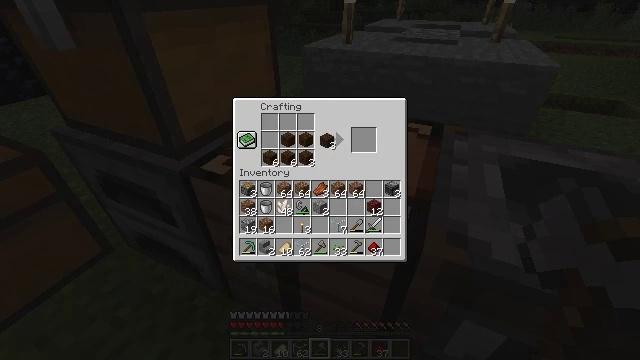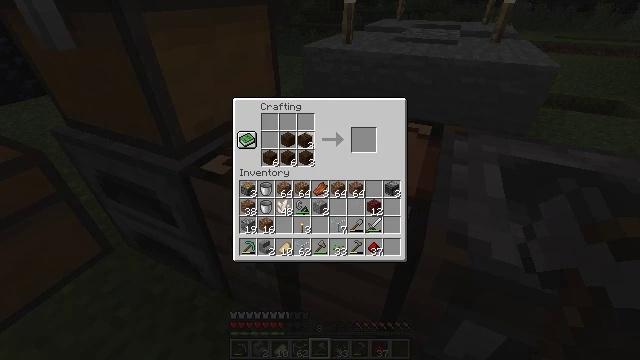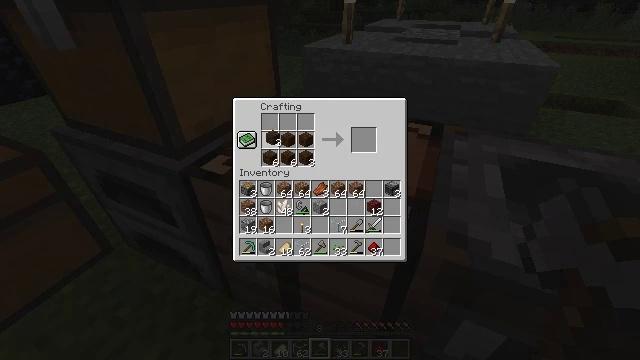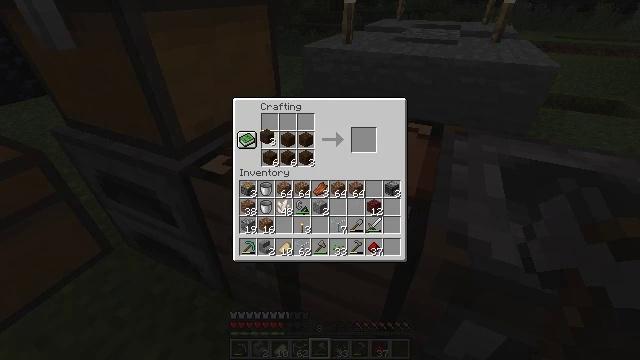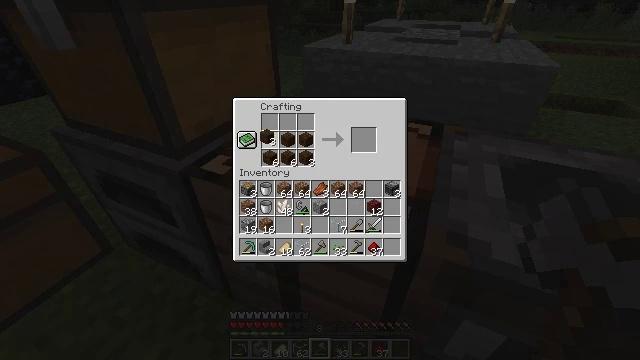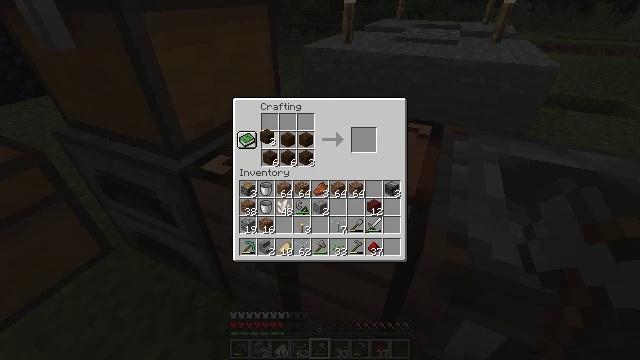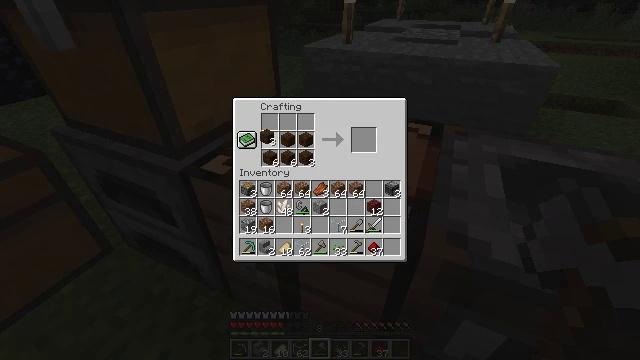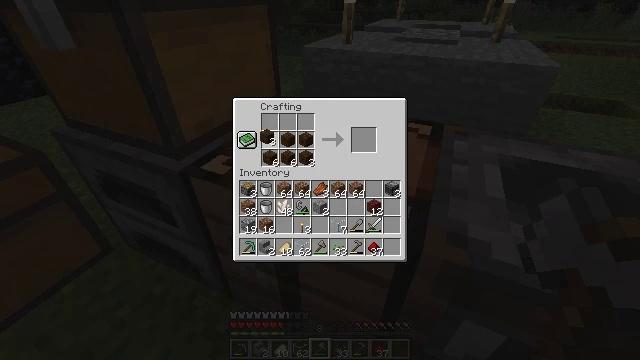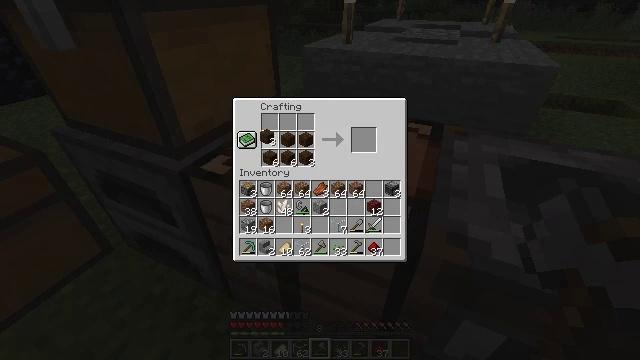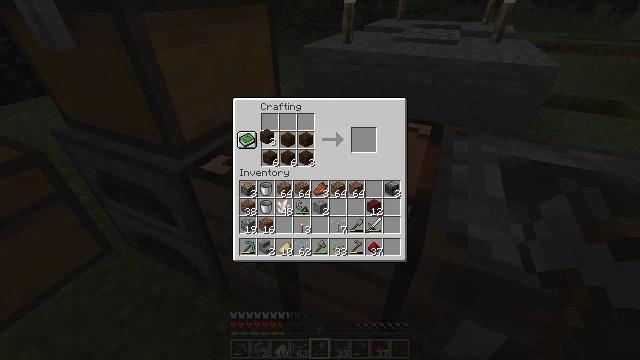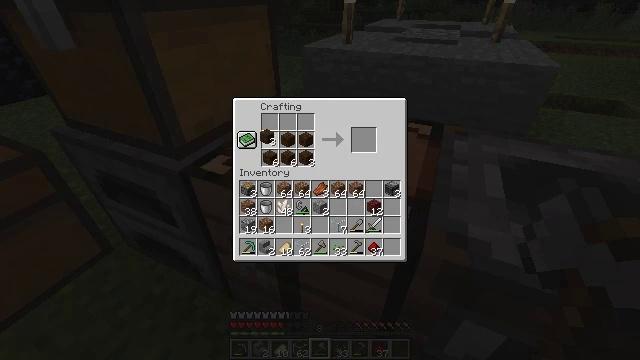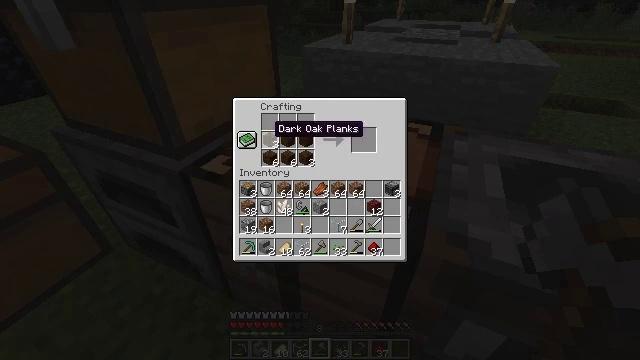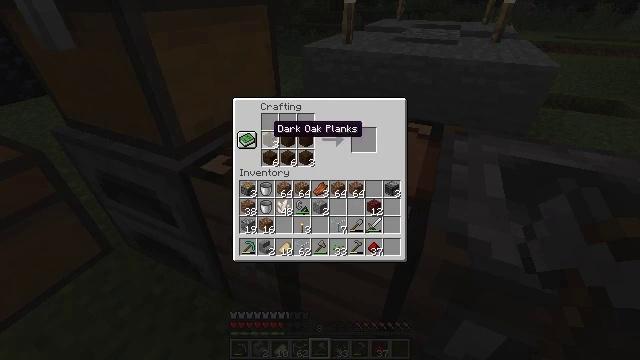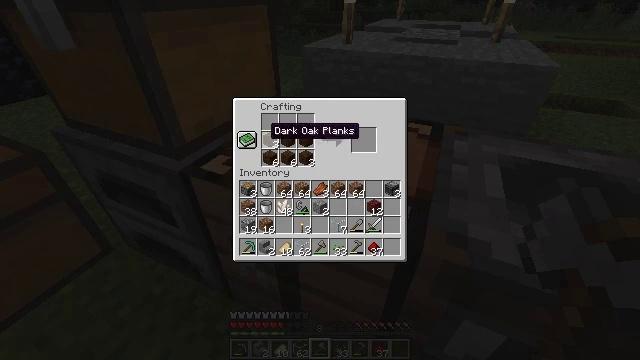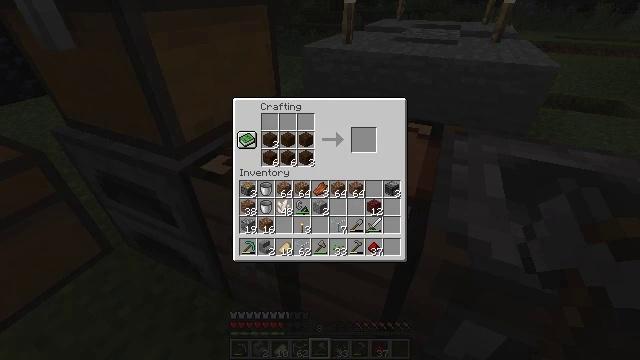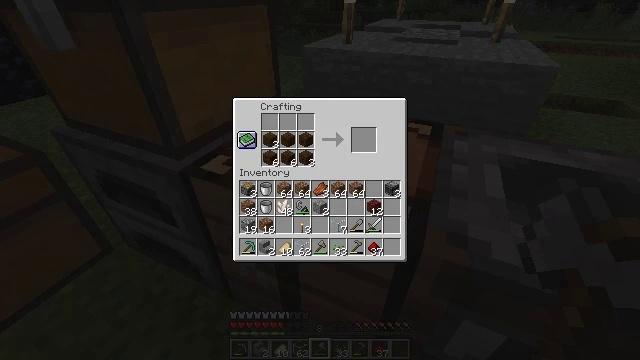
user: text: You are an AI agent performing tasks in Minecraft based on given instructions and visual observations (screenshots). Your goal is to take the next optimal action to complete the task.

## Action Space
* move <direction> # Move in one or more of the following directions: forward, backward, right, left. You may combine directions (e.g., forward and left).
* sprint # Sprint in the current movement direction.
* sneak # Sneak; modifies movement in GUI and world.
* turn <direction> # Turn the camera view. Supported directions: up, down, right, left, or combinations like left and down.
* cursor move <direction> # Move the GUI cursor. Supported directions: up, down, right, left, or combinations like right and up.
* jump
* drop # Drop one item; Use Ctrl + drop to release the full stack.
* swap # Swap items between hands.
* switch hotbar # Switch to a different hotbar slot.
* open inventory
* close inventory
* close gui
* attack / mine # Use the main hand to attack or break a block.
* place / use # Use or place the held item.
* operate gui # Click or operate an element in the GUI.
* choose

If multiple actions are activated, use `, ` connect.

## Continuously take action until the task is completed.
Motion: motion action
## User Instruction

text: Use the crafting table to craft a dark oak trapdoor.
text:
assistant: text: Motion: turn left
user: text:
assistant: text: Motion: turn left
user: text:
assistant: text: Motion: no_op
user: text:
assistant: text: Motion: no_op
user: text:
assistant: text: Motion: no_op
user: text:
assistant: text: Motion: no_op
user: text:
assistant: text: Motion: no_op
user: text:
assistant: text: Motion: attack / mine
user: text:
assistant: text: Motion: attack / mine
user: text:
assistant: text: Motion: attack / mine
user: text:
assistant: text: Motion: no_op
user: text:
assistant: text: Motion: no_op
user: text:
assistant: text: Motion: no_op
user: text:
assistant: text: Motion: no_op
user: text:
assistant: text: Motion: no_op
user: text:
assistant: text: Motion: no_op
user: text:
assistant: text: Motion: no_op
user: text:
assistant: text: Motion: no_op
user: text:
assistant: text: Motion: no_op
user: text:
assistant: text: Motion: attack / mine
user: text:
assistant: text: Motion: attack / mine
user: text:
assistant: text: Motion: attack / mine
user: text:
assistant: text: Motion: no_op
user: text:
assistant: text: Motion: no_op
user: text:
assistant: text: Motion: no_op
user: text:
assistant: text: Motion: no_op
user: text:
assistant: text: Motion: turn right and down
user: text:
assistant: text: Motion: turn right and down
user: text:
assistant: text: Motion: turn right
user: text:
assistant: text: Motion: turn right